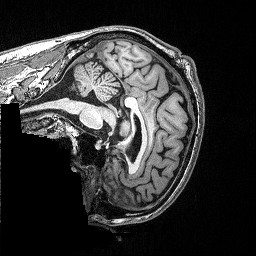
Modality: T1w
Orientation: sagittal
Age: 48
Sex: male
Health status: healthy
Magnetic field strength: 3 T
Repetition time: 2.53 s
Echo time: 0.00331 s